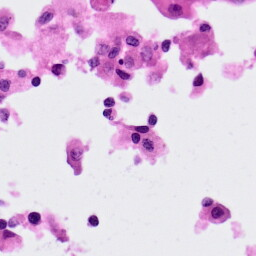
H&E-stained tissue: Lung